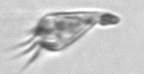
Label: Paratontonia_gracillima